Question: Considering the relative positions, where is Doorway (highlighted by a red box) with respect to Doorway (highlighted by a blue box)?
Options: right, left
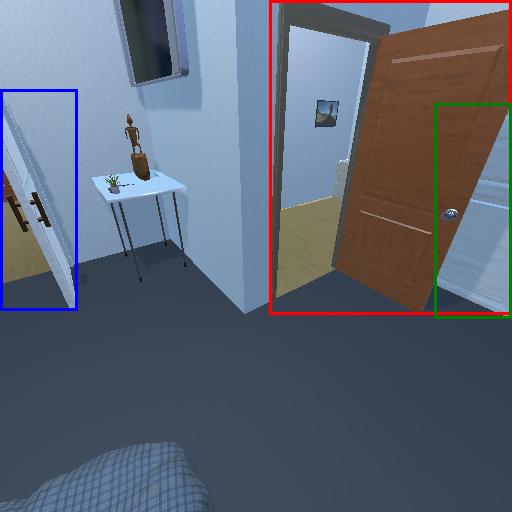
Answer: right